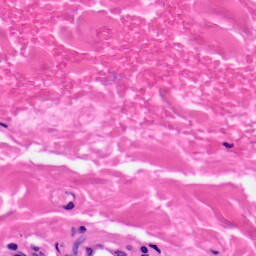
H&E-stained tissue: Skin